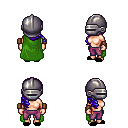
a pixel art fantasy rpg character, female body template, human, light skin, green cape, magenta pants, blue right-swept hairstyle, metal helm, leather bracers, black slippers, four views (front, back, left, right), 2x2 character sprite sheet, small pixel art, hard edges, no anti-aliasing